高二 · 度量几何学
已知一个扇形的周长为 30 厘米, 求扇形面积 $S$ 的最大值, 并求此时扇形的半径和圆心角的弧度数.
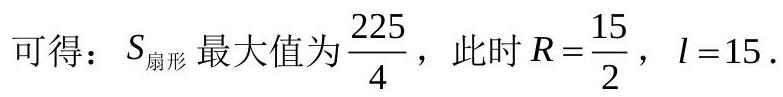
答案: $\alpha=2(\mathrm{rad}) \quad r=\frac{15}{2}$
解析: 设扇形的半径为 $R(0<R<15)$, 弧长为 $l$, 则 $l+2 R=30$.

可得： $\left.S_{\text {雇形 }}=\frac{1}{2} l R=\frac{1}{2}(30-2 R) \cdot R=(15-R) \cdot R \leqslant \frac{(15-R)+R}{2}\right]^{2}=\frac{225}{4}$ （当且仅当 $R=\frac{15}{2}$ 时取等号）.

可得: 扇形中心角的孤度数 $\alpha=\frac{l}{R}=\frac{15}{\frac{15}{2}}=2(\mathrm{rad})$.